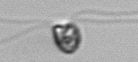
Label: flagellate_morphotype1